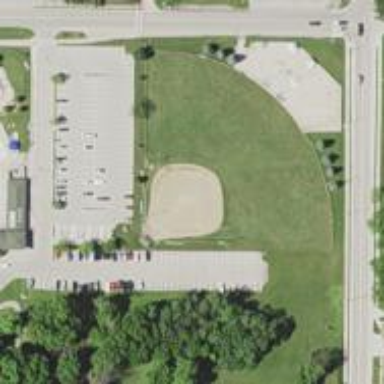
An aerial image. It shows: Baseball pitch for leisure and sports activities.